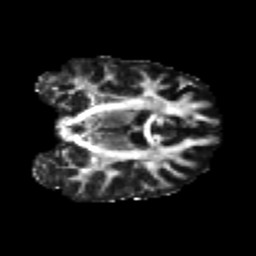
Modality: FA
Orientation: coronal
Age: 22
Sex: female
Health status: healthy
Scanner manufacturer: philips
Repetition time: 7.389 s
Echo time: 0.08599 s